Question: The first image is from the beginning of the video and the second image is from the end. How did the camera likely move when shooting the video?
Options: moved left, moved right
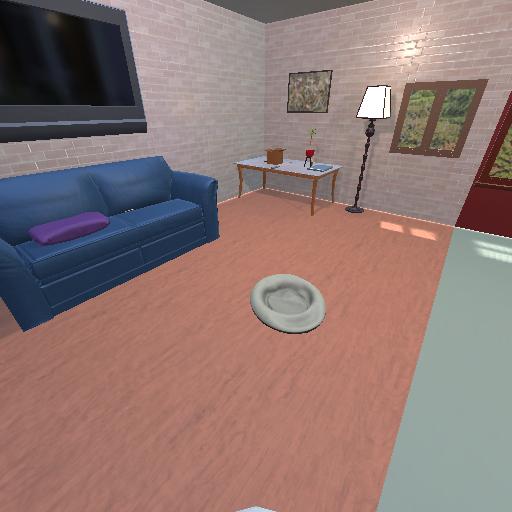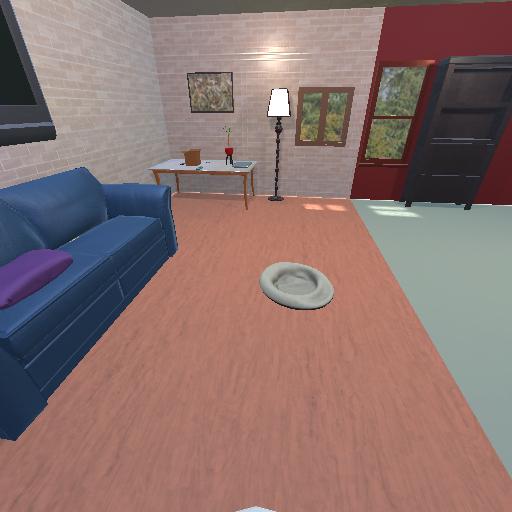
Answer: moved left